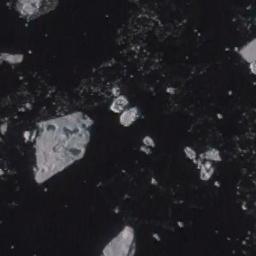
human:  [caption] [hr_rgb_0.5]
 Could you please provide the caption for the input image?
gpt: Sea ice is surrounded by water .

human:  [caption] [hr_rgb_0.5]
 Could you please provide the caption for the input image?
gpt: A large piece of sea ice and some small pieces of ice sea float in the deep blue sea .

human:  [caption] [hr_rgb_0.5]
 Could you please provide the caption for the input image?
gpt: Many ice cubes of various sizes are scattered floating on the blue sea .

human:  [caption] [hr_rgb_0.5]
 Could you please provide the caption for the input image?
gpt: There are many ice on the black sea .

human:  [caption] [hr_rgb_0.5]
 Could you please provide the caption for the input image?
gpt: There are some pieces of sea ice .